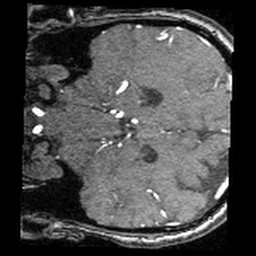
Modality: angio
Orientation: coronal
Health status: ill
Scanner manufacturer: siemens
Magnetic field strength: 3 T
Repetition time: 0.022 s
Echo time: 0.00386 s